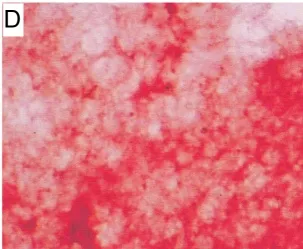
Ophthalmologic examinations of the left eye of the proband (III:20) from Family A. Histochemical examination of vitrectomy specimen stained with Congo red shows amyloid deposits (in red; D).
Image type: pathology (congo_red)